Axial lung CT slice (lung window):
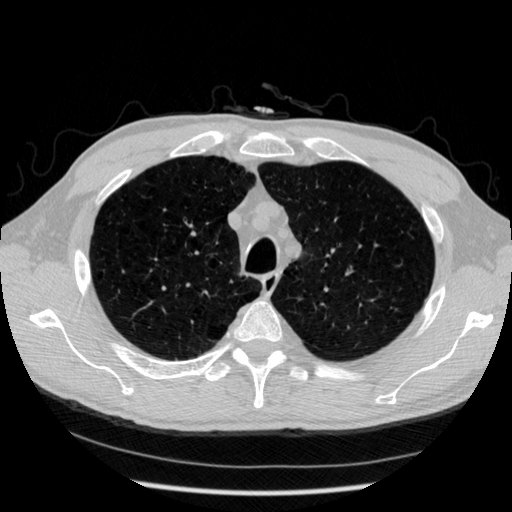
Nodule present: no